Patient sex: F
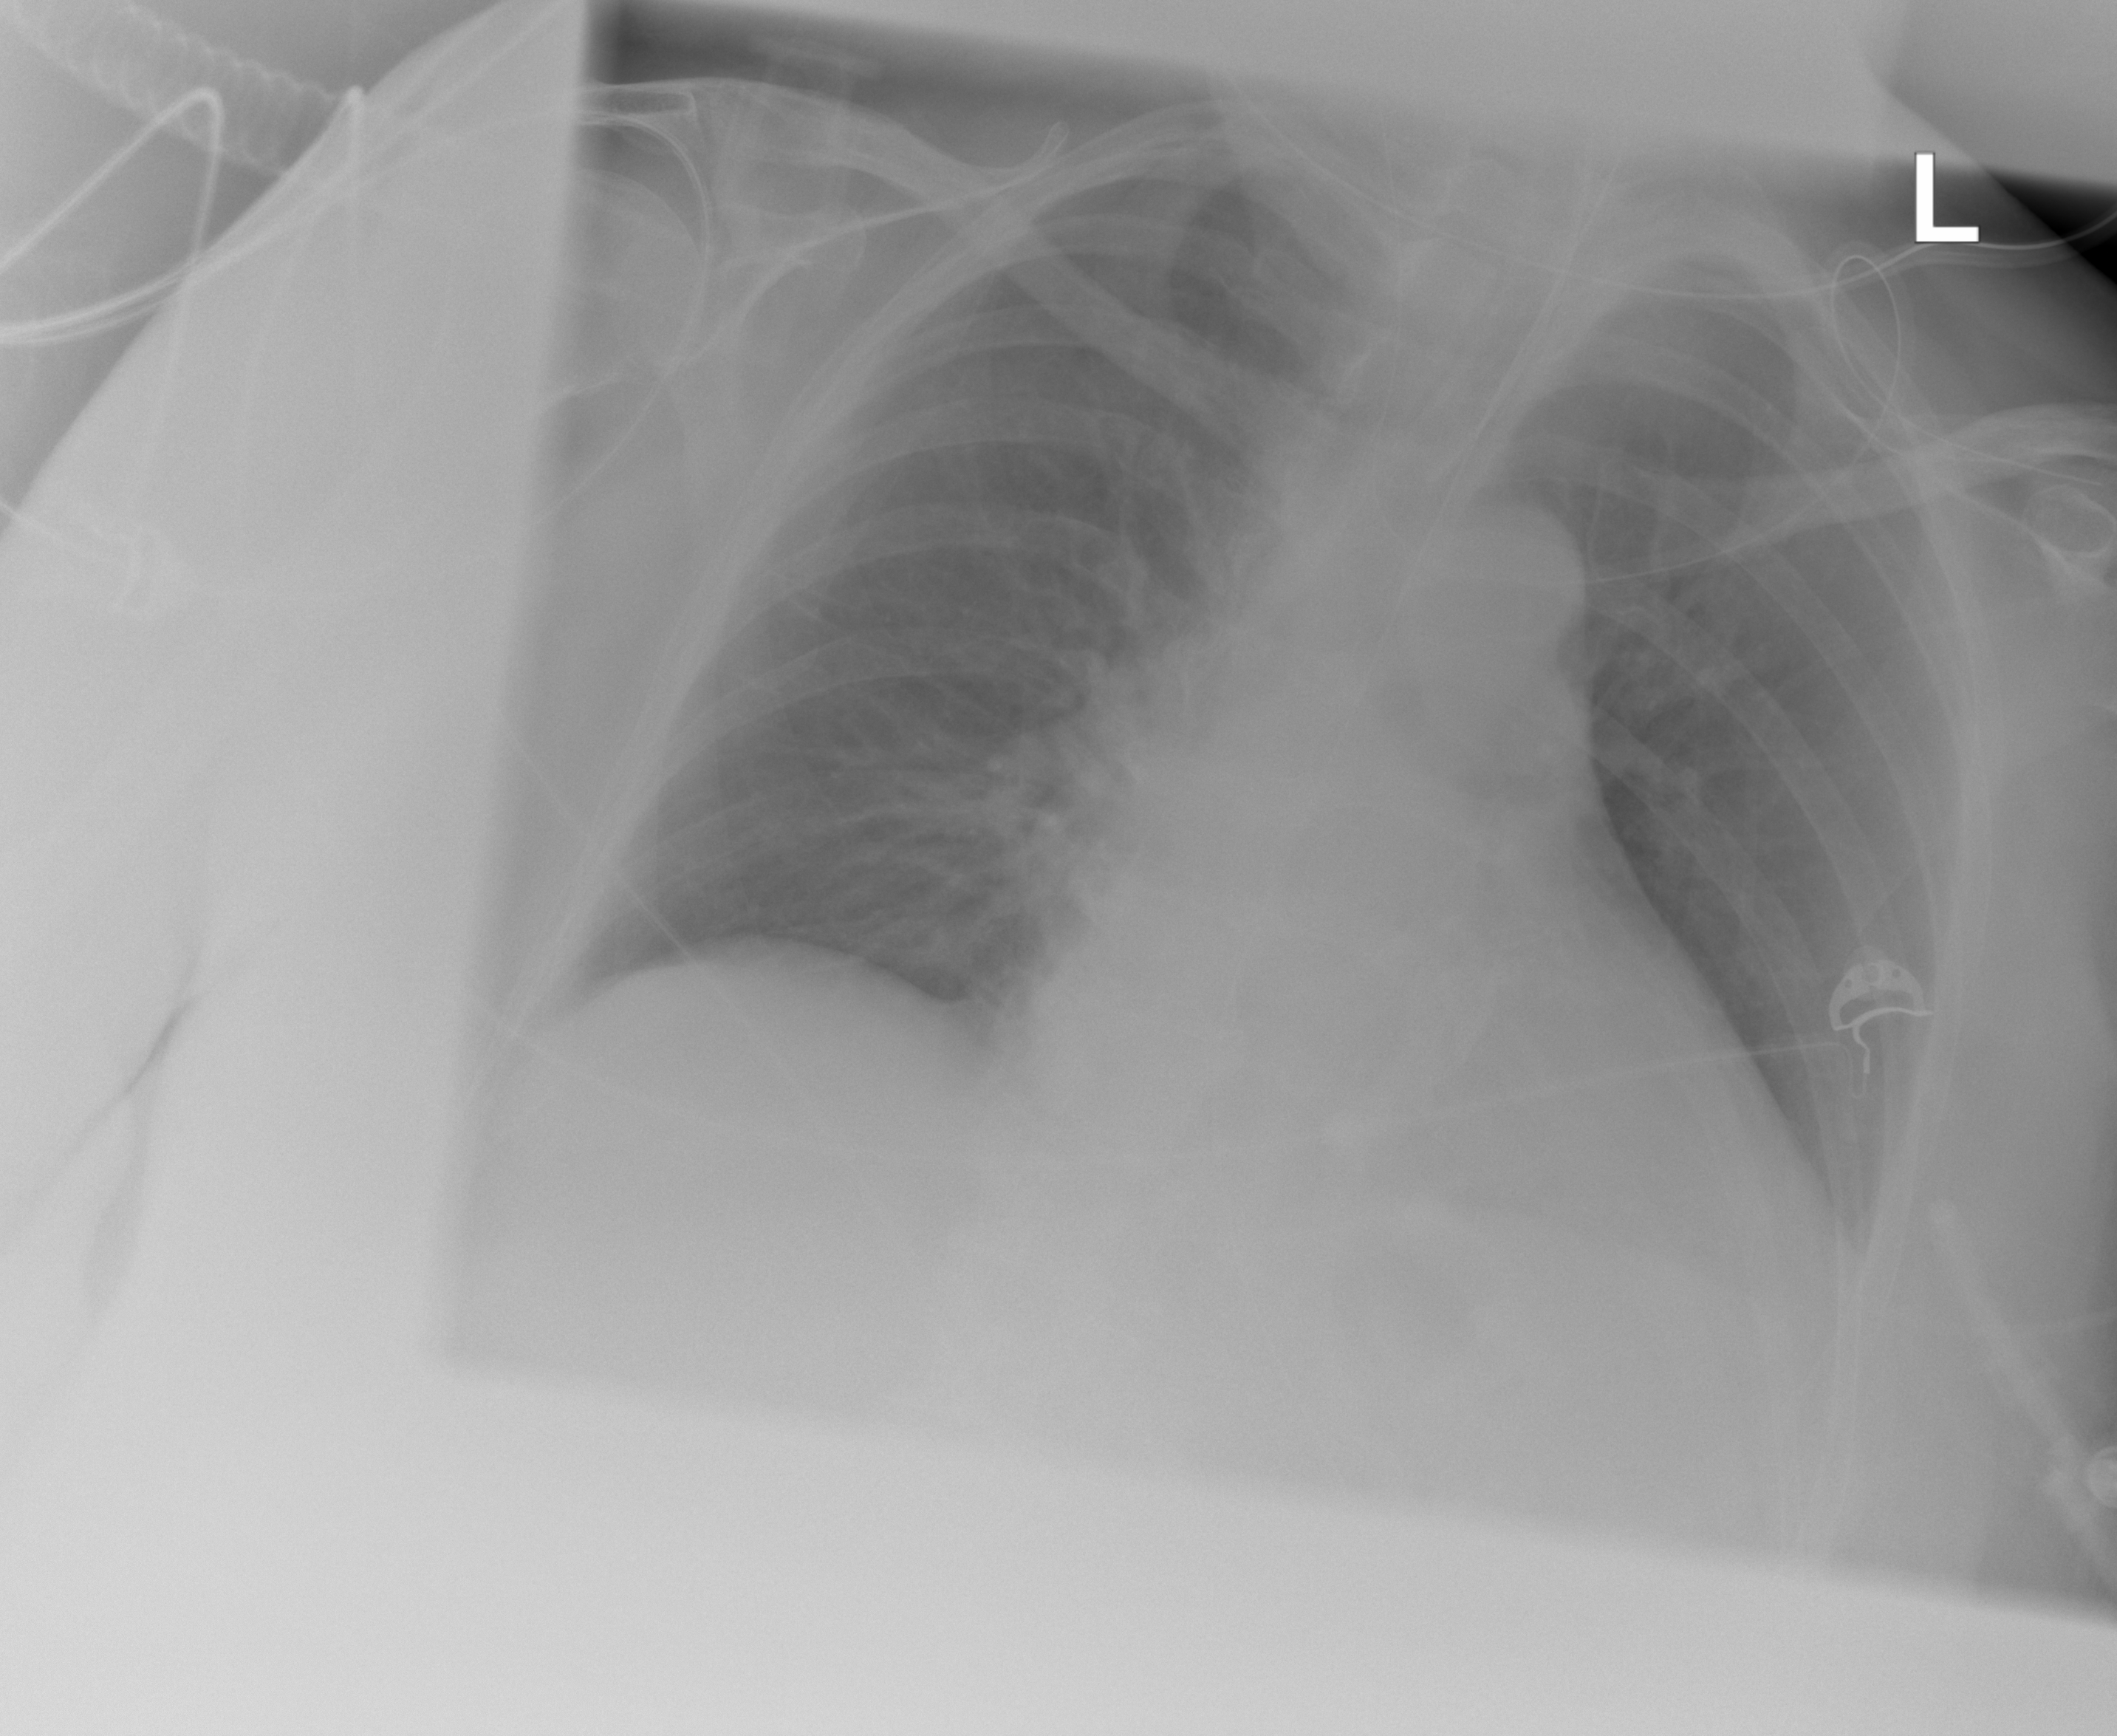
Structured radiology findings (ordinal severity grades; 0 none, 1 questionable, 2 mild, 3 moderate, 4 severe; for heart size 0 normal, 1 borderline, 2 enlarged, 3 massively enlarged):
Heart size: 2
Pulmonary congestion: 2
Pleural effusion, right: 0
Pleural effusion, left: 0
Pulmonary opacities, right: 0
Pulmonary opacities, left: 0
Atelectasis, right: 0
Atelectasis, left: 0